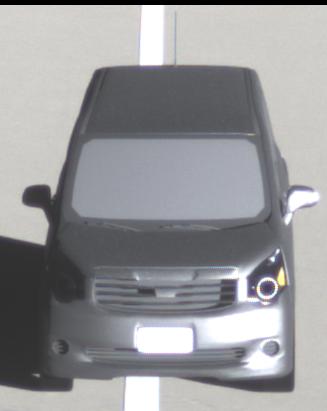
Make: Toyota
Model: Noah
Detailed model: Voxy R70G
Model produced from: 2007
Model produced until: 2013
Doors: 5
Color: gray
Road condition: dry road
Daytime: sunrise or sunset
Contrast: high contrast